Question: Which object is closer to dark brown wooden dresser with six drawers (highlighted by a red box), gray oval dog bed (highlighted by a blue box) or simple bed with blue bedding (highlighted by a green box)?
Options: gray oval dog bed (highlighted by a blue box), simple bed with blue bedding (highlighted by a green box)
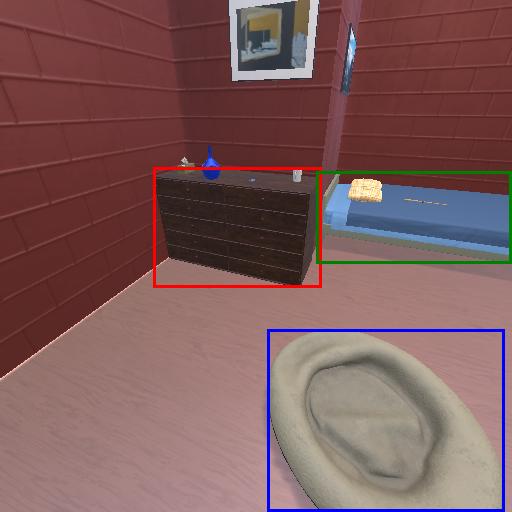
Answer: gray oval dog bed (highlighted by a blue box)